Question: See attached photo, trying to make my buttons this style.
What is the brush style for the default button for the Bing maps SDK for Windows app store?

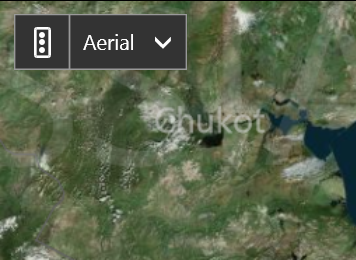
Answer: The background color of the button is: #FF333333
The actually style for the button is a custom one that is defined in the map control only and you won't be able to access. To get the hover effect a ColorAnimation is being used in a VisualStateManager.